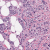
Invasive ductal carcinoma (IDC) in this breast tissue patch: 1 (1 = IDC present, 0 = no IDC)